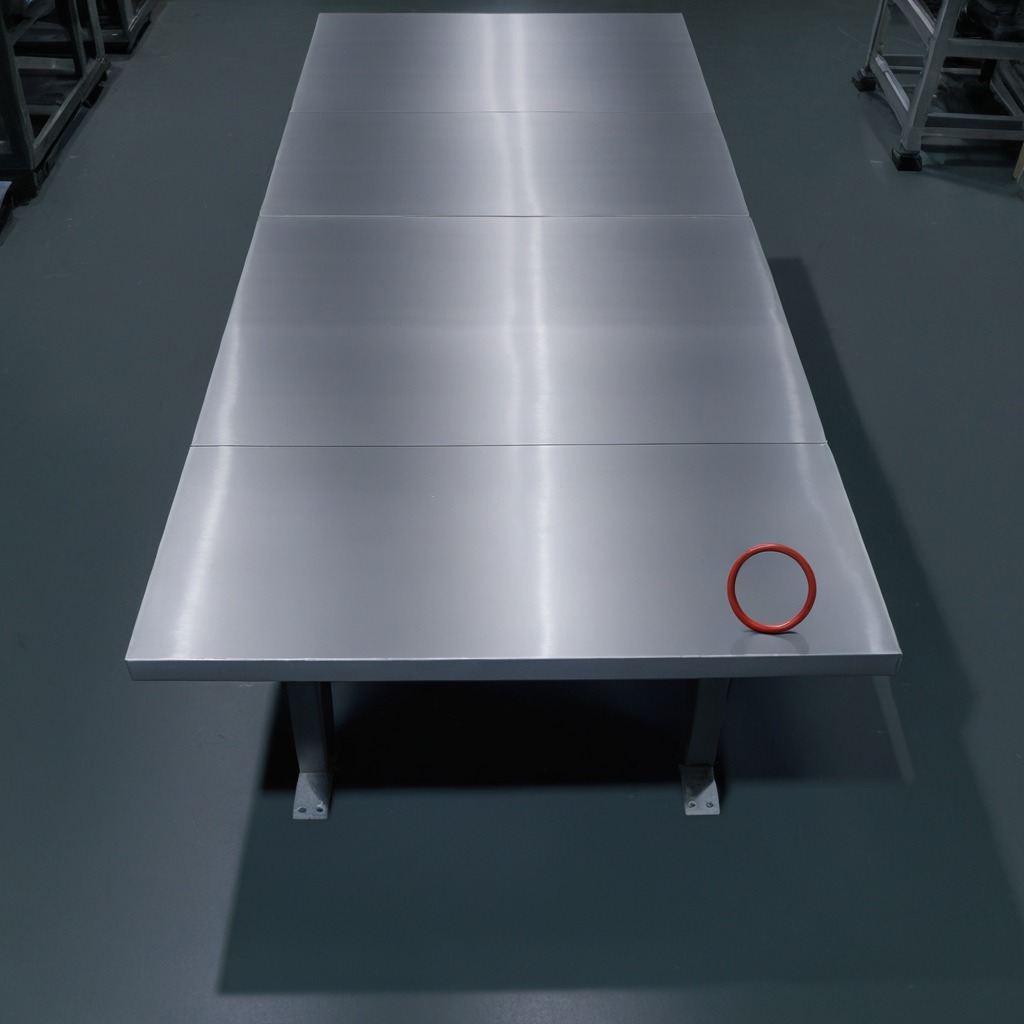
A rubber O-ring is lying on the tabletop in the evening.